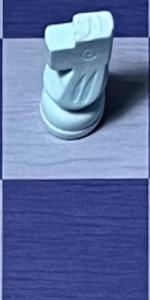
Label: Empty